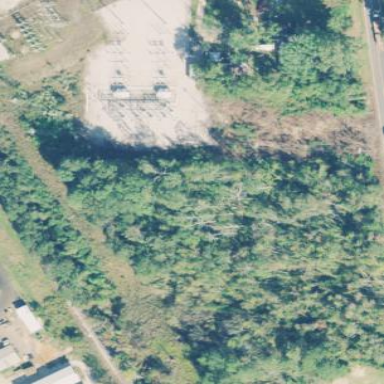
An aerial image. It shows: There is distribution substation enclosed by fence.